Question: I'm using the function 'stepinfo' to get the step response of the system. But the information that I get and the information I get from the plot made by 'step' doesn't match. For the closed loop system:
'''
m1=3; m2=2; k=12; B=6;
p=35.1263; z=4.9686; K=683.9;
s=tf('s');
G=(B*s+k+s^2*m2)/(s^2*(s^2*m1*m2+(m1+m2)*(B*s+k)));
H=K*(s+z)/(s+p);
T=(G*H/(1+G*H));
'''
The result of 'stepinfo(T)' is
'''
ans =
RiseTime: 0.3876
SettlingTime: 1.4245
SettlingMin: 0.9863
SettlingMax: 1.1881
Overshoot: 18.8102
Undershoot: 0
Peak: 1.1881
PeakTime: 0.5756
'''
While the graph that results from 'step(T,0:1e-3:10)' clearly shows that the response goes over 1.2, which means that the Overshoot is greater than 20 and not 18.81.

What is the source for the difference?
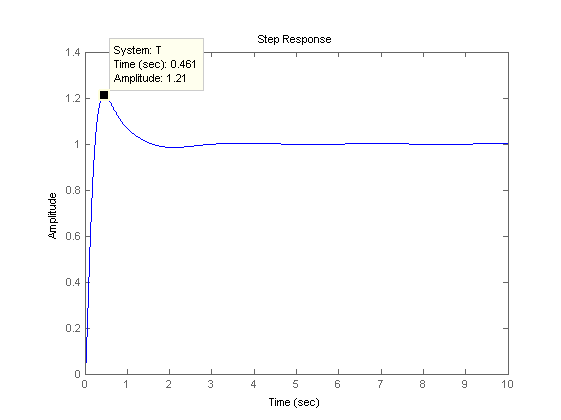
Answer: It seems to be some sort of a bug with the R2009b version. As noted in the comments, I've ran the same code on a machine with R2012a version, and the results of 'stepinfo' were:
'''
ans =
RiseTime: 0.1671
SettlingTime: 1.3591
SettlingMin: 0.9066
SettlingMax: 1.2094
Overshoot: 20.9442
Undershoot: 0
Peak: 1.2094
PeakTime: 0.4604
'''
which is the expected result.